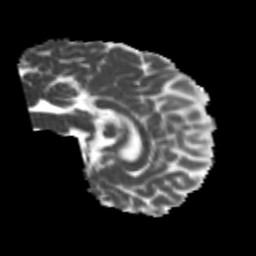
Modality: MD
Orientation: sagittal
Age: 24
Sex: female
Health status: healthy
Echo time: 0.074 s